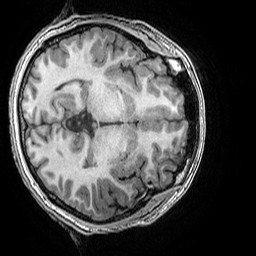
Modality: T1w
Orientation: axial
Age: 20
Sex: male
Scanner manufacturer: ge
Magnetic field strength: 3 T
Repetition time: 0.008184 s
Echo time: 0.003192 s